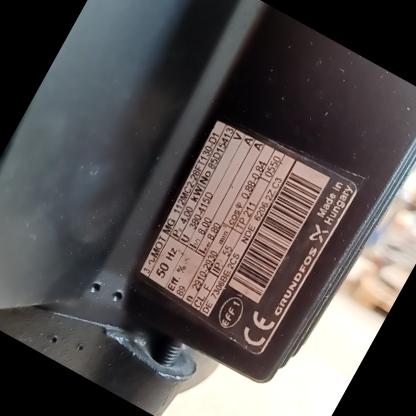
Klasa: tabliczka-znamionowa